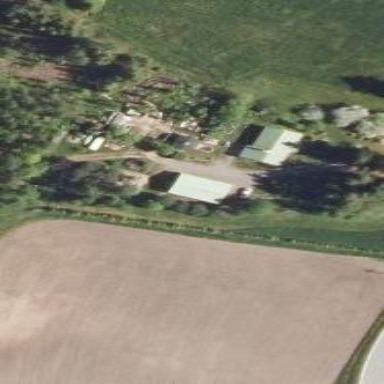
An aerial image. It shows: Farmyard area.